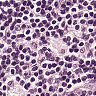
Metastatic tissue present: no